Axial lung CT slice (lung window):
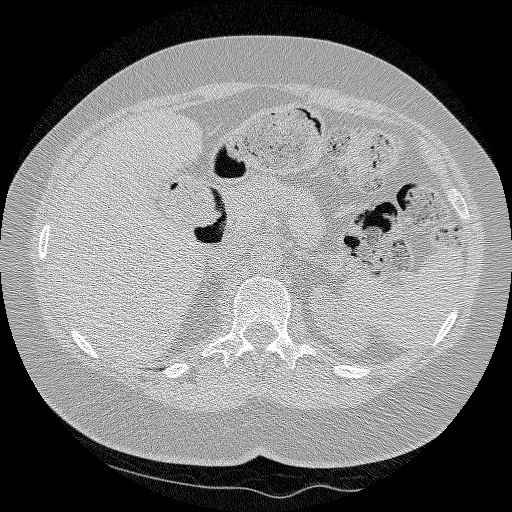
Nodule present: no